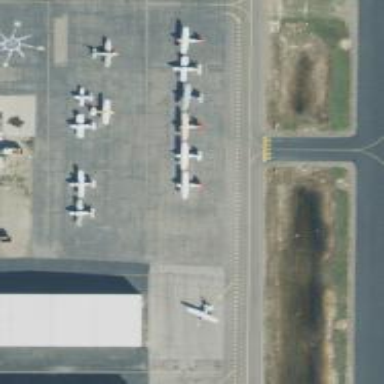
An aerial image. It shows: View of taxiway at the airport.